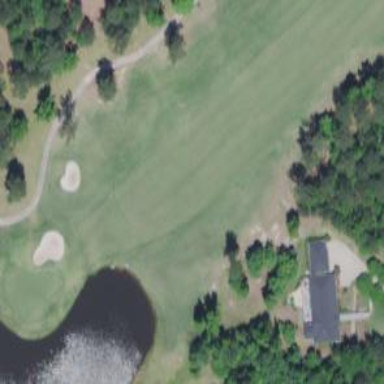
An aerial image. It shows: Golf hole.